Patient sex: M
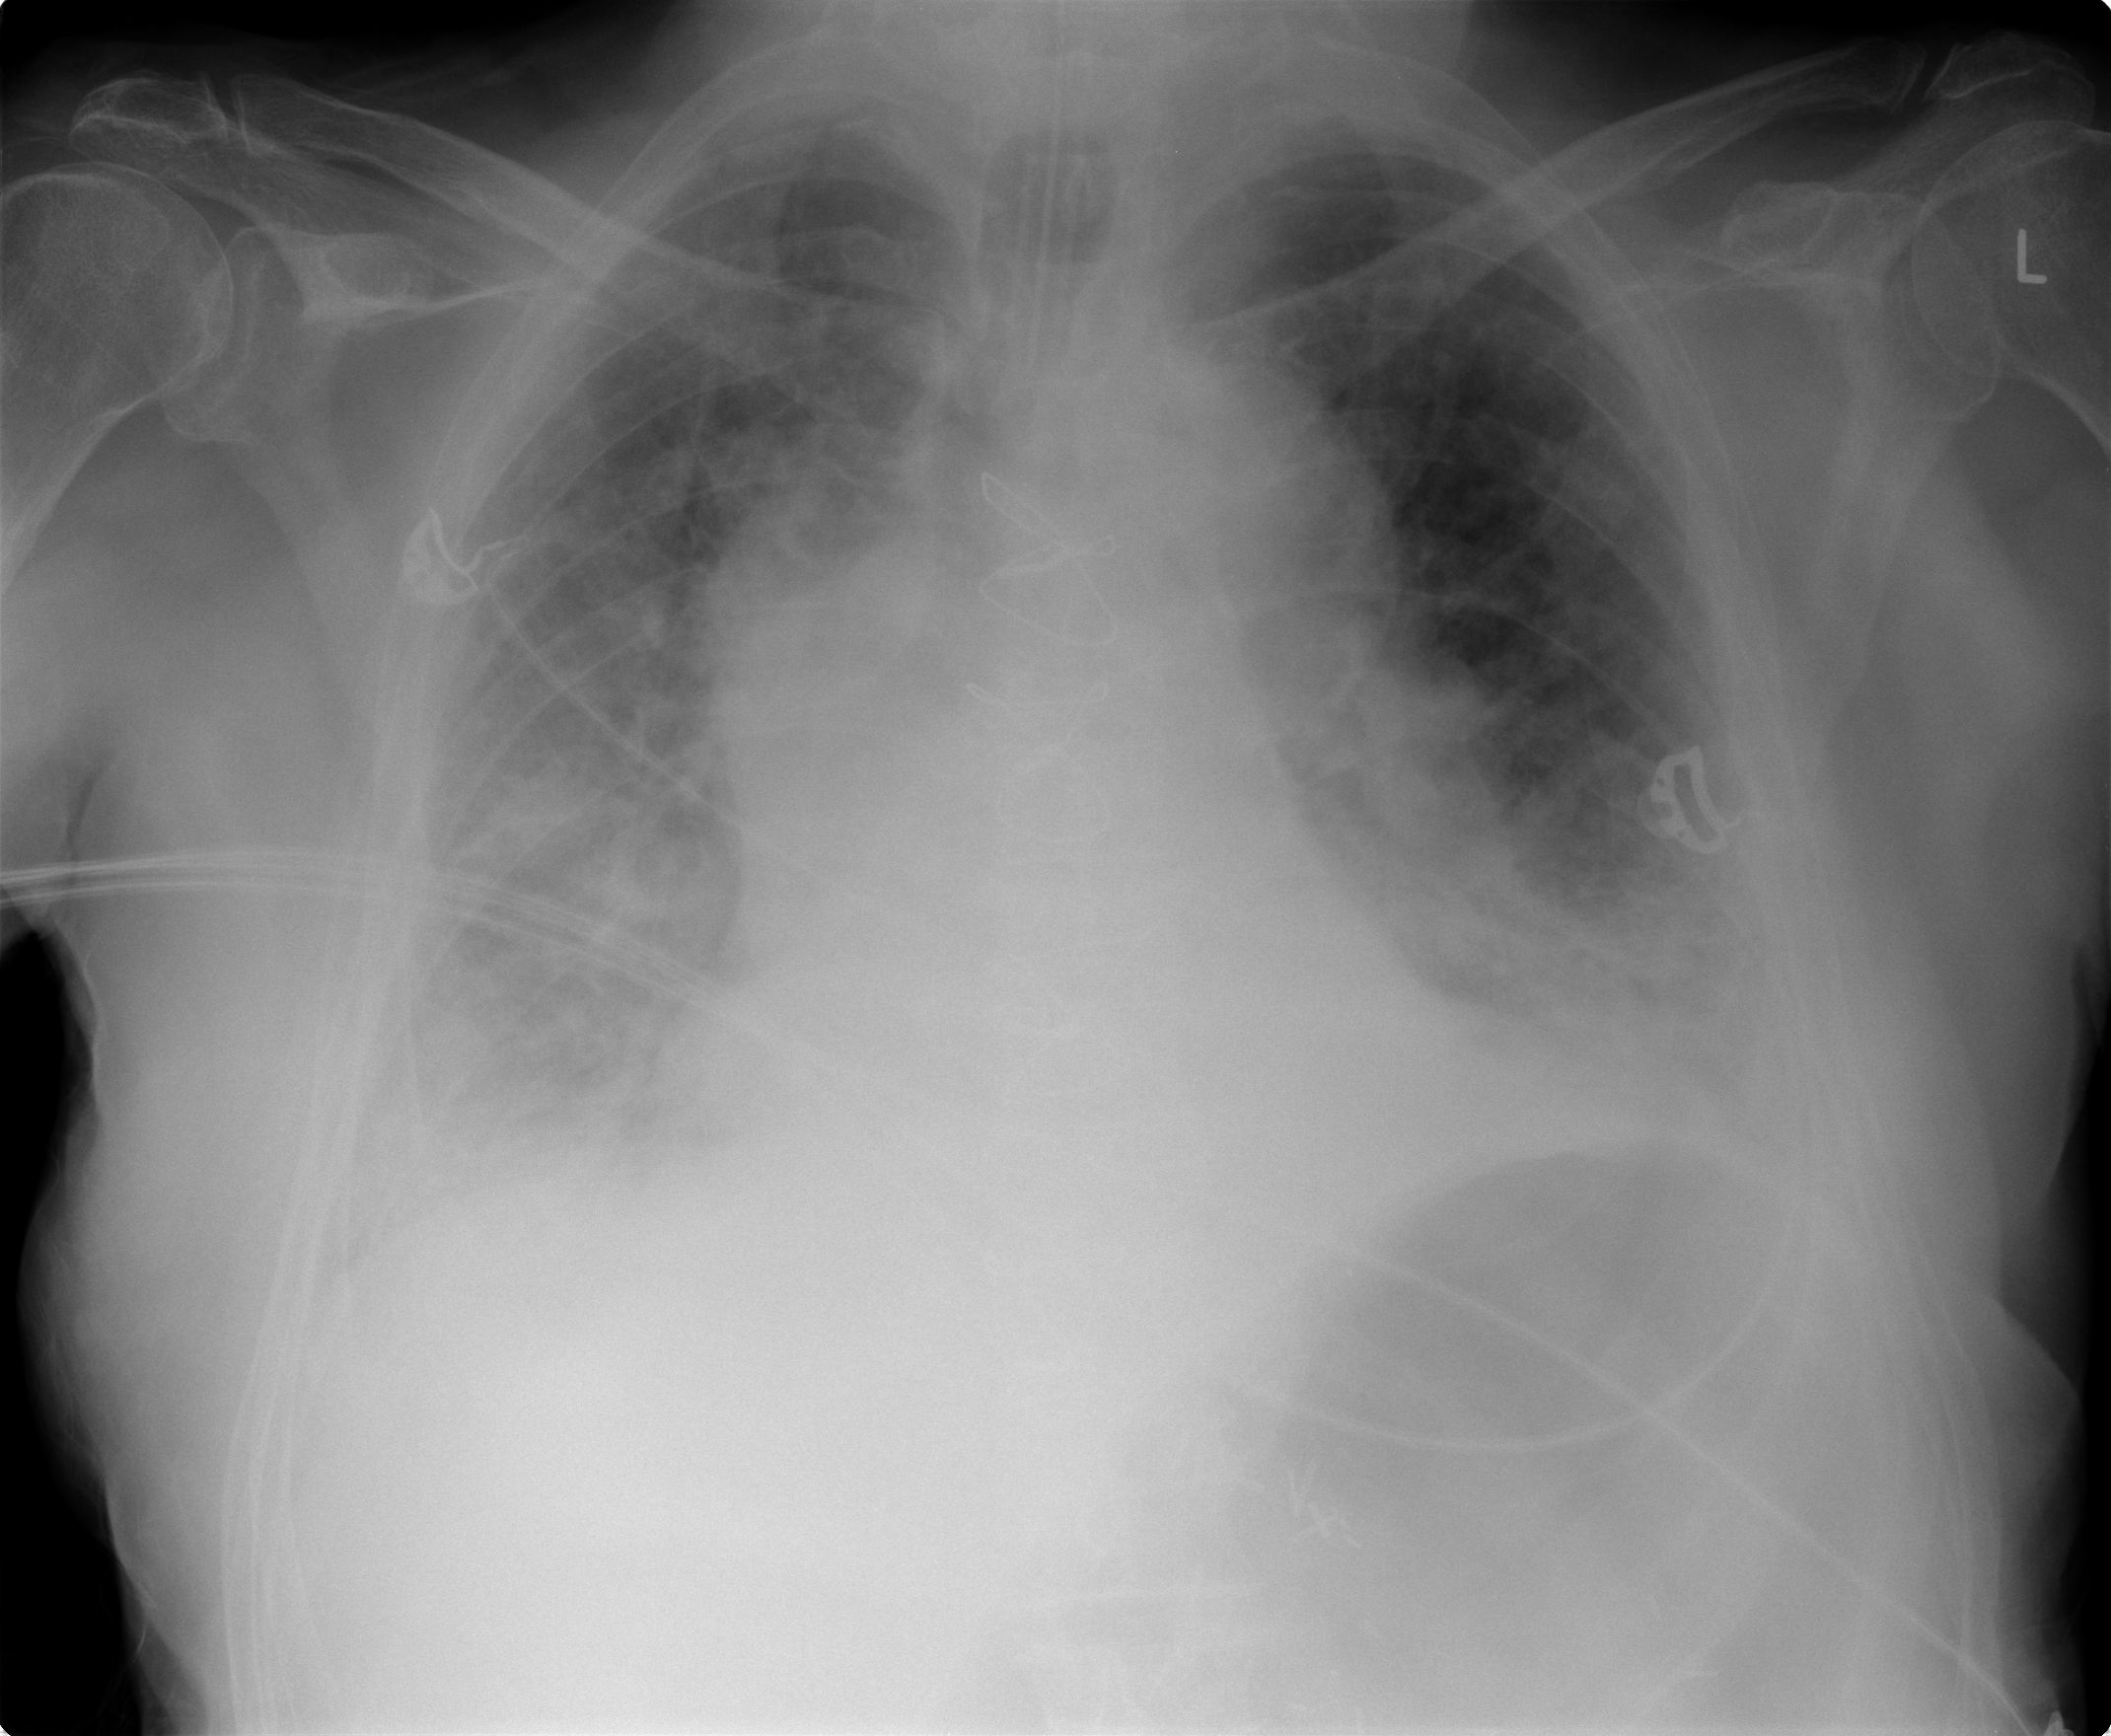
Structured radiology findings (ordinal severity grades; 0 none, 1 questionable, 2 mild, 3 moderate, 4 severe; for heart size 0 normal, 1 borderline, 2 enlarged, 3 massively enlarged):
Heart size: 2
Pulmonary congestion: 2
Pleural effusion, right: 2
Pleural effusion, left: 2
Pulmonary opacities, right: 3
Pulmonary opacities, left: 2
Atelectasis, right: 3
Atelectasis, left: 2